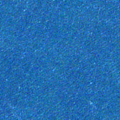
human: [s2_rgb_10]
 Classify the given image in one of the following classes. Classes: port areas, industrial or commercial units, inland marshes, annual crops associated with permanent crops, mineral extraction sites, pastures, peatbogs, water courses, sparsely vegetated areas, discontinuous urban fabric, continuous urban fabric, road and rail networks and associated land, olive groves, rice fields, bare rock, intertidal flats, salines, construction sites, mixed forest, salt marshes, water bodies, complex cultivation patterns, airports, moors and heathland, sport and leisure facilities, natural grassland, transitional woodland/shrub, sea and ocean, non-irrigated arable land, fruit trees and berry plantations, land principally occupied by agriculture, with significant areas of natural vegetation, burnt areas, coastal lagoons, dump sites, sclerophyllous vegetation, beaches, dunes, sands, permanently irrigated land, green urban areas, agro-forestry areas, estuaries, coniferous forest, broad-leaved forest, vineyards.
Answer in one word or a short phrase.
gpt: sea and ocean